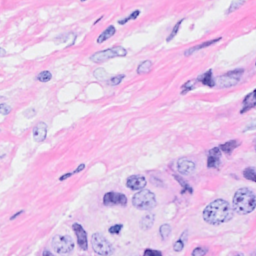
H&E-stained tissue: Breast